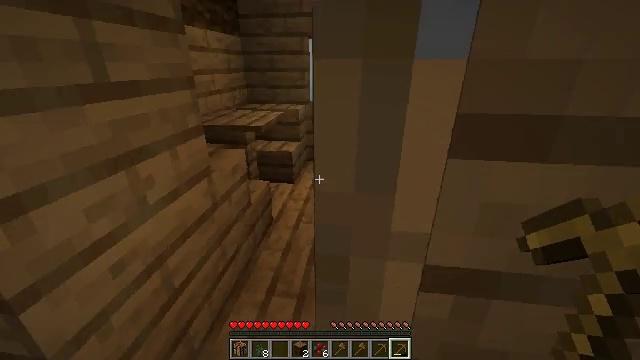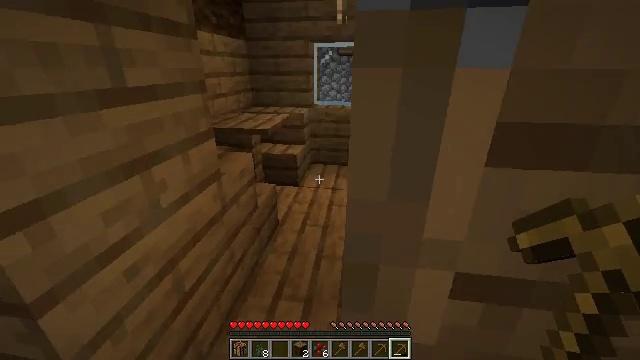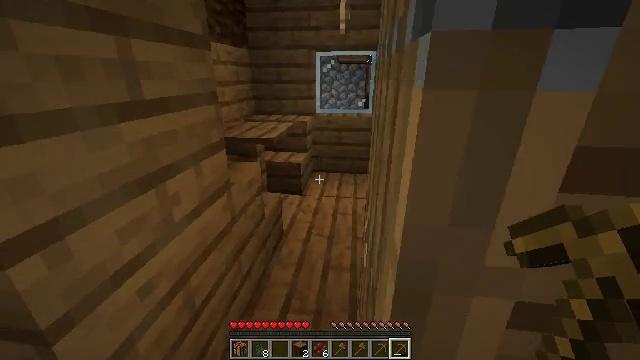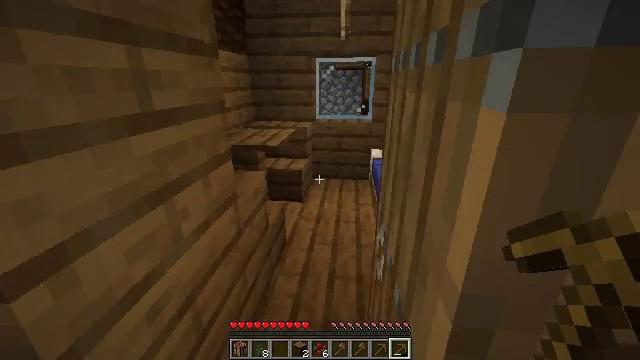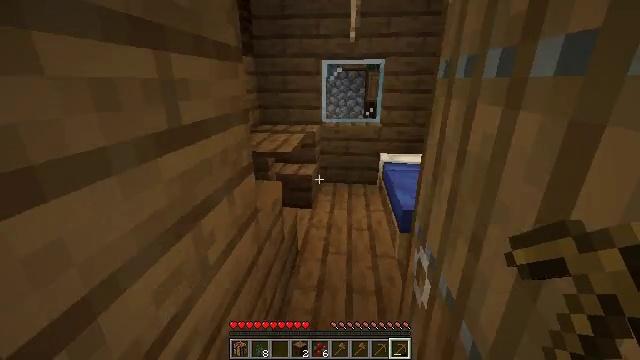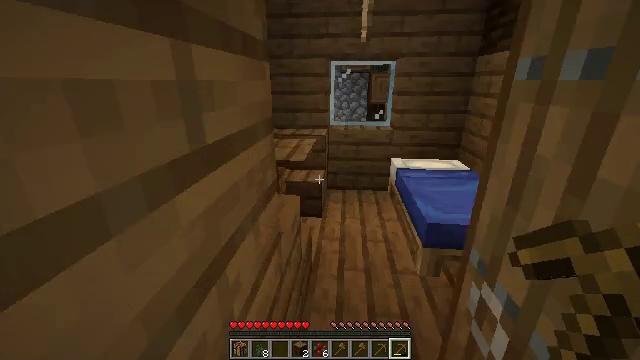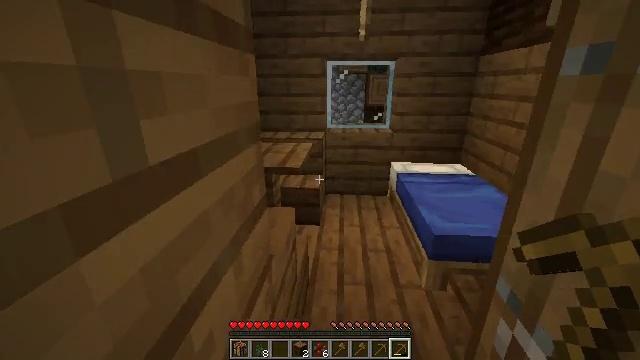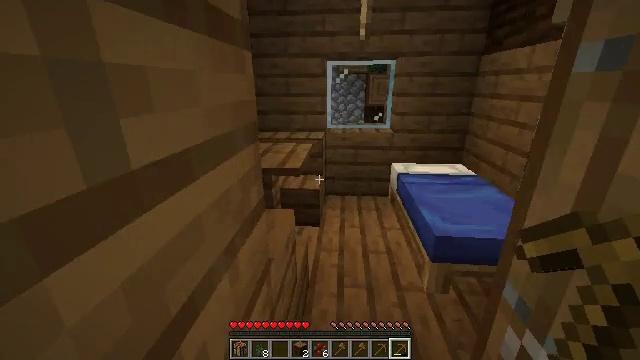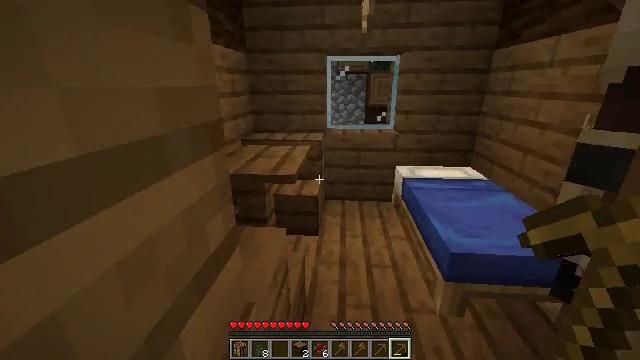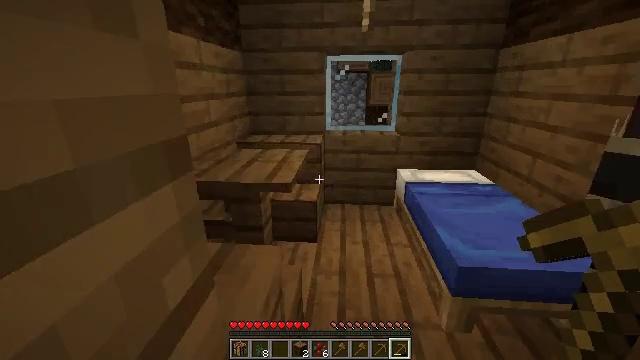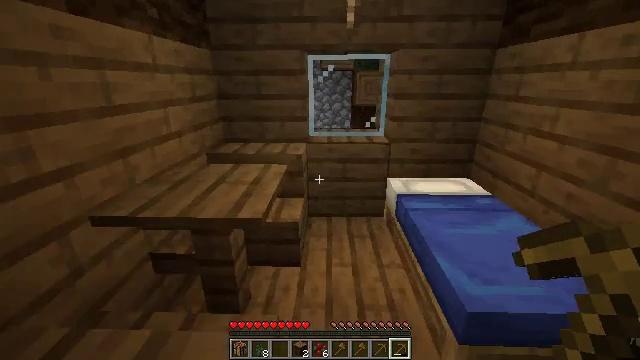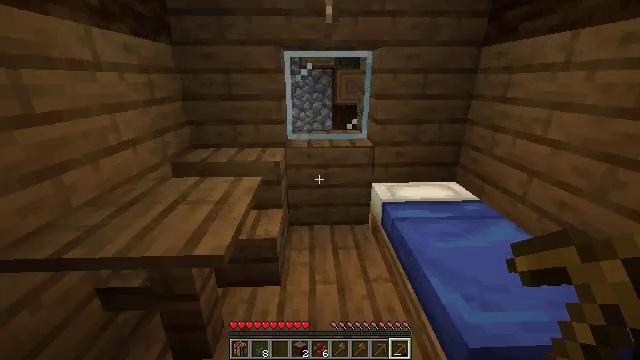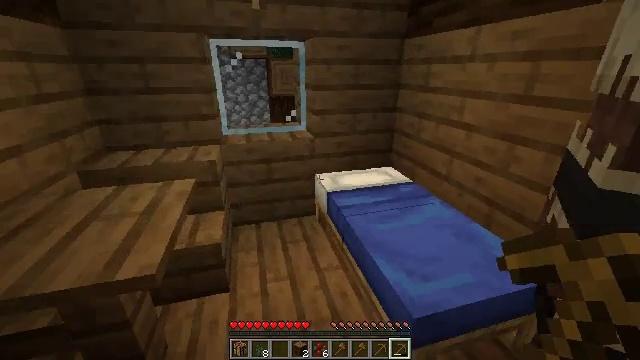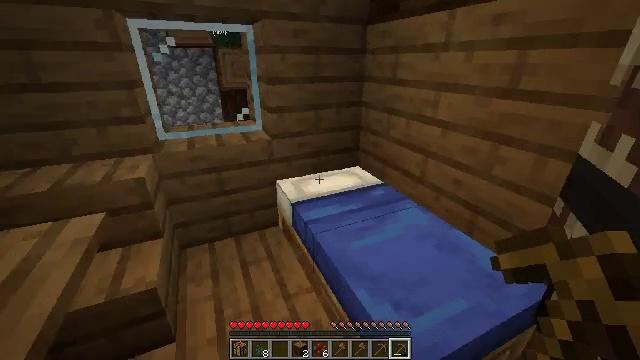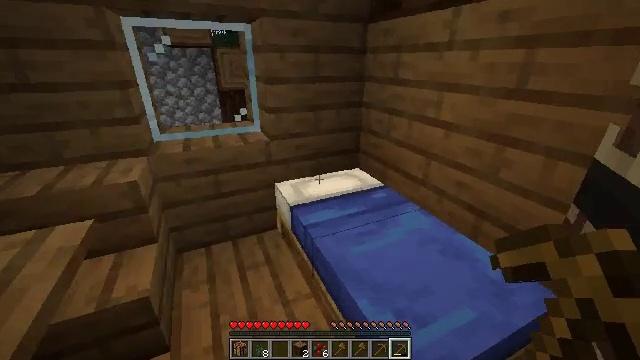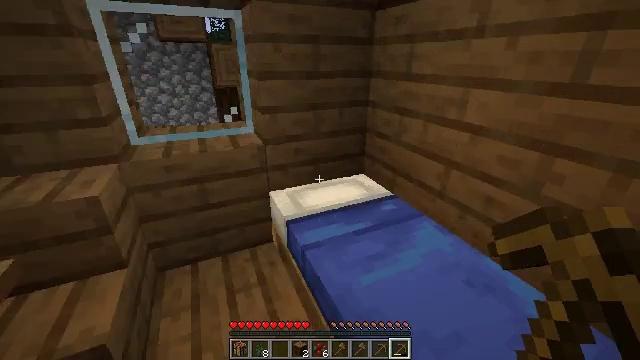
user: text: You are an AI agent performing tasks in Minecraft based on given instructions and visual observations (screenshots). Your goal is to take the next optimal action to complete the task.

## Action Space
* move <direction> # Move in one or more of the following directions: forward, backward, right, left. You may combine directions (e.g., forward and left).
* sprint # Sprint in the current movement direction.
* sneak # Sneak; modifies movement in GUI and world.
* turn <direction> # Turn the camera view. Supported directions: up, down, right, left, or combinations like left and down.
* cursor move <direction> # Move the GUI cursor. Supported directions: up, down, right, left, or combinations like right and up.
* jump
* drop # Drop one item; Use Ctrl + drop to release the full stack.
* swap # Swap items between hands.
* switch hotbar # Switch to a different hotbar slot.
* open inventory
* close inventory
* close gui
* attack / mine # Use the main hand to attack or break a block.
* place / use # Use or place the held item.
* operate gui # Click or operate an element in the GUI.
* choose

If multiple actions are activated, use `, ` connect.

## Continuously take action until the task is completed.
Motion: motion action
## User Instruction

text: Destroy the spruce leaves to get sticks and saplings.
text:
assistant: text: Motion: move left
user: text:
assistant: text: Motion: move forward and move left, turn up
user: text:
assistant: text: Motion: move forward and move left, turn right and up
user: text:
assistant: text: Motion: move forward and move left
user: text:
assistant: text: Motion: move forward and move left
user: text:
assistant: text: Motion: move forward
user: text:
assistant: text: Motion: move forward
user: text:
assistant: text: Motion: move forward
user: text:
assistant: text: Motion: move forward
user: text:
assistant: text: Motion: move forward, turn right
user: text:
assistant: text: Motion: move forward, turn right
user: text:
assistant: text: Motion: move forward, turn right and down
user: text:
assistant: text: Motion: move forward, turn right and down
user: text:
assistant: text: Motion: move forward
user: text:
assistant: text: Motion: move forward
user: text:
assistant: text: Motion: turn right and down
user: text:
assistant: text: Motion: turn right and down
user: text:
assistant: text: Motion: turn right and down
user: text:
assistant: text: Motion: turn right and down
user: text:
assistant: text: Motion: turn right
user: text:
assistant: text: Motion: no_op
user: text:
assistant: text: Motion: no_op
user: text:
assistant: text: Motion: no_op
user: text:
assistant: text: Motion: no_op
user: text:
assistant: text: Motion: turn right
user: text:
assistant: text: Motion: no_op
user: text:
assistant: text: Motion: turn right and up
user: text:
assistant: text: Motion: turn right and up
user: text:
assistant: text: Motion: turn up
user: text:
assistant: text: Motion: turn right and up